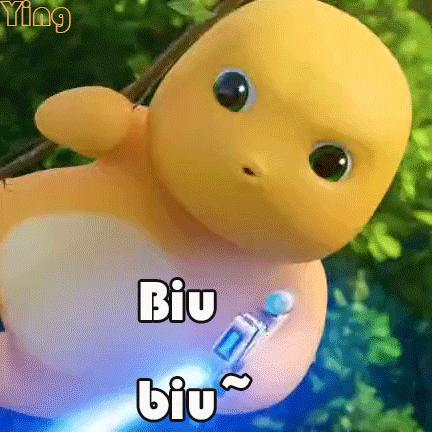
Label: nailong